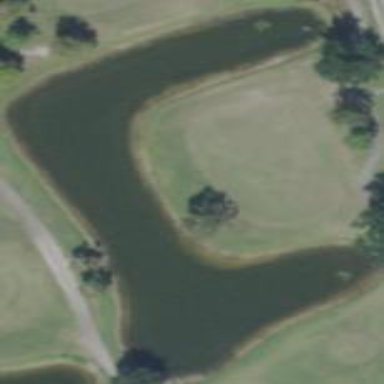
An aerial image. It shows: Picturesque scene of golf course with lateral water hazard.